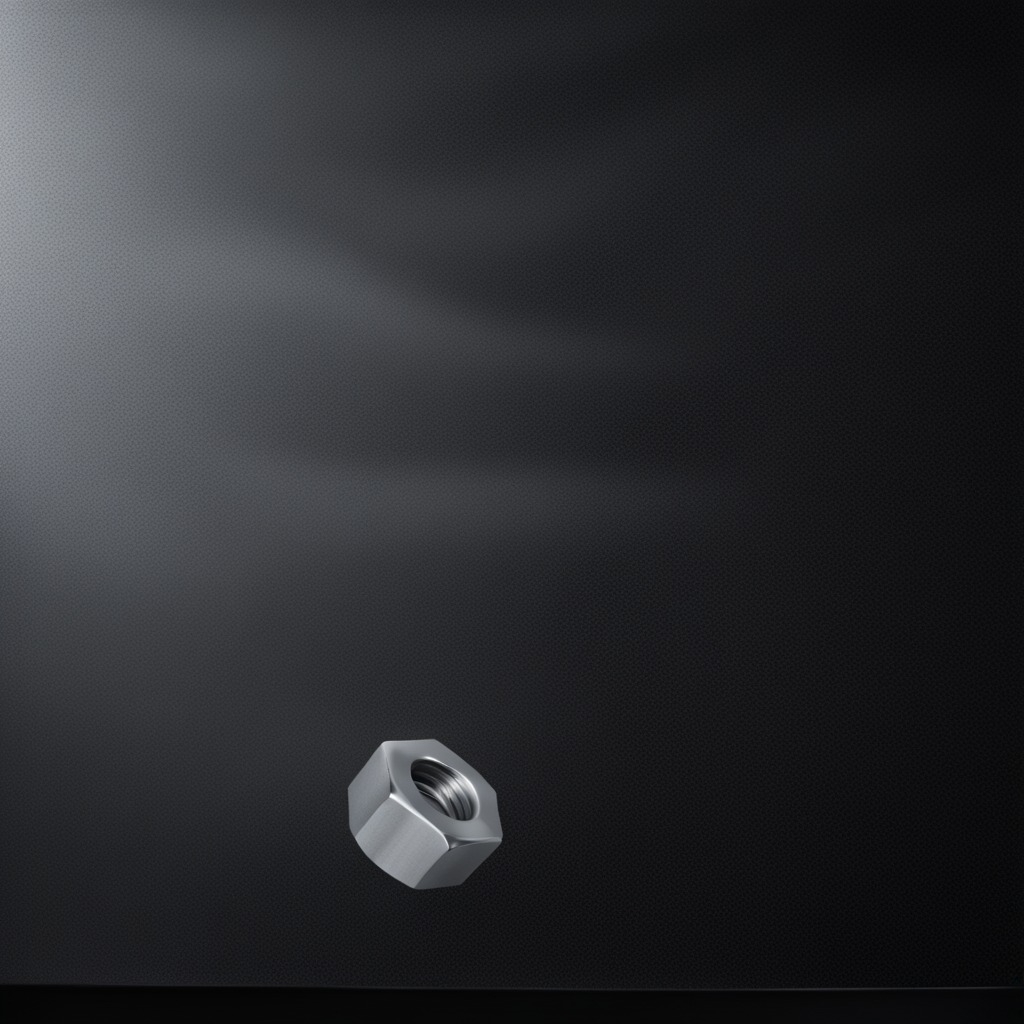
A metal nut lies on a clean granite tabletop covered with a black rubber mat inside a workshop under bright overhead lighting crisp shadows high clarity worn but beneath the mat